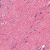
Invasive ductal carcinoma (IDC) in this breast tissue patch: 0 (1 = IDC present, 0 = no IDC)